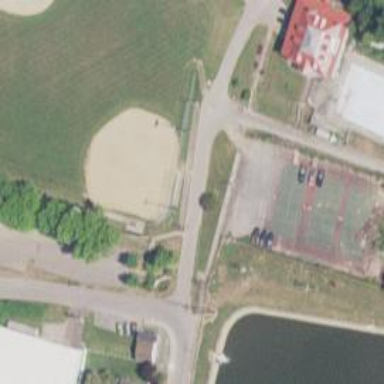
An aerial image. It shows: Baseball pitch for leisure and sports activities.